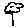
Label: flower